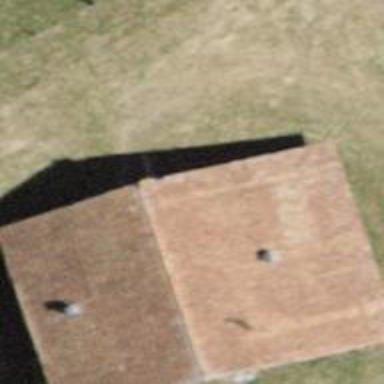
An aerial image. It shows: Barn.